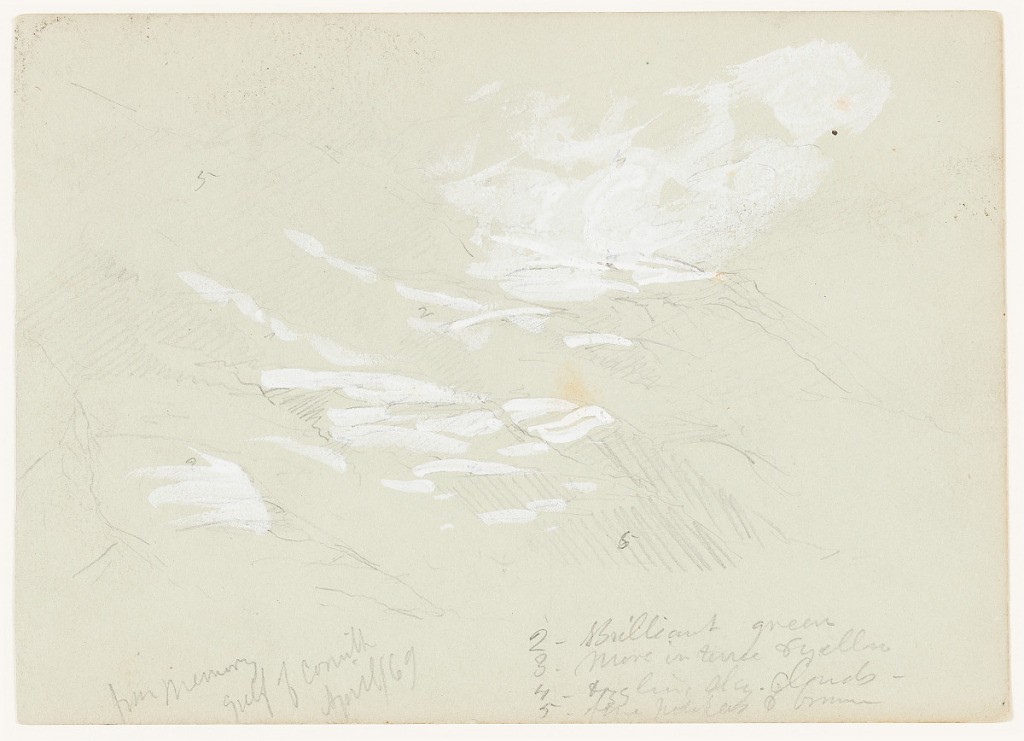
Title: Mountains near the Gulf of Corinth, Greece
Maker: Frederic Edwin Church, American, 1826–1900
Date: April 14-25, 1869
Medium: Graphite and white gouache on gray-green wove paper; verso: graphite
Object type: Drawing
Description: Landscape sketch showing an oblique view of mountains on the coast of the Gulf of Corinth in Greece. Layered mountain slopes descend from upper left to lower right as they extend from foreground to the middle distance. The mountains are highlighted in white gouache with a cloud of mist above them at upper center.

Verso: Incomplete sketch showing a portion of a landscape, in the form of two lines that suggest a horizon and a thin cloud. Likely part of a larger sketch.